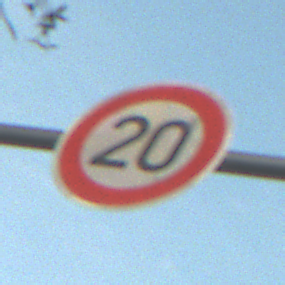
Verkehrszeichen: Geschwindigkeit20
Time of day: SunriseSunset
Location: Outdoor (RoadRail)
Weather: PartlyCloudy
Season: NotSpecified
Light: Natural